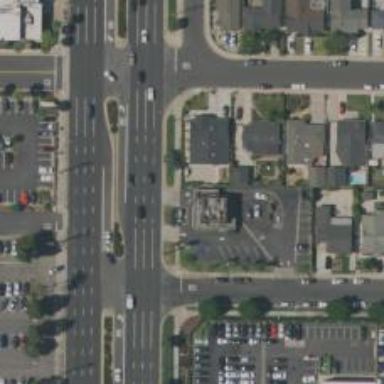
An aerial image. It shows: Service road with asphalt surface running through building passage tunnel.